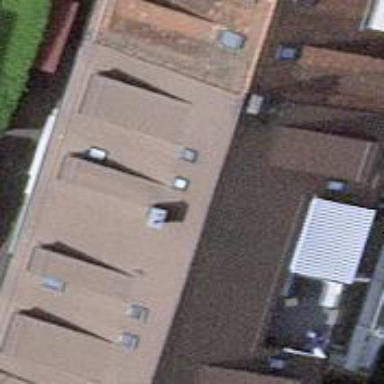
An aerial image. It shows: Beautiful apartments building with mansard roof made of maroon roof tiles.